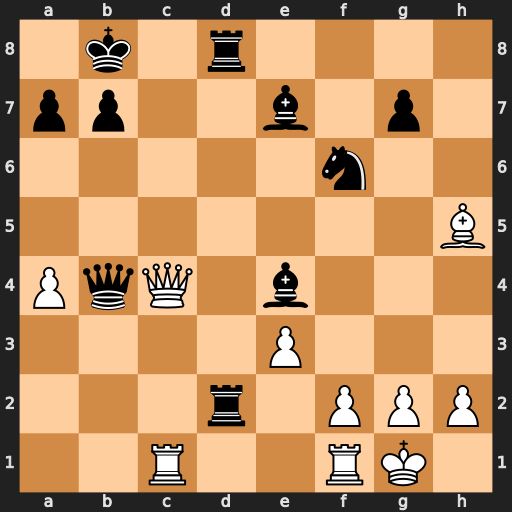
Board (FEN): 1k1r4/pp2b1p1/5n2/7B/PqQ1b3/4P3/3r1PPP/2R2RK1
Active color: w
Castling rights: -
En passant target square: -
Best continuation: Qc7+ Ka8 Qc8+ Rxc8 Rxc8#